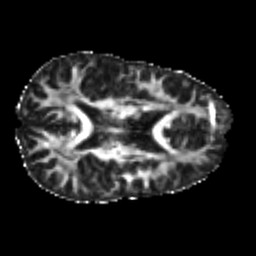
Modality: FA
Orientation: axial
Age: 24
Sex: male
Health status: healthy
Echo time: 0.074 s